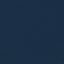
Land use / land cover class: SeaLake